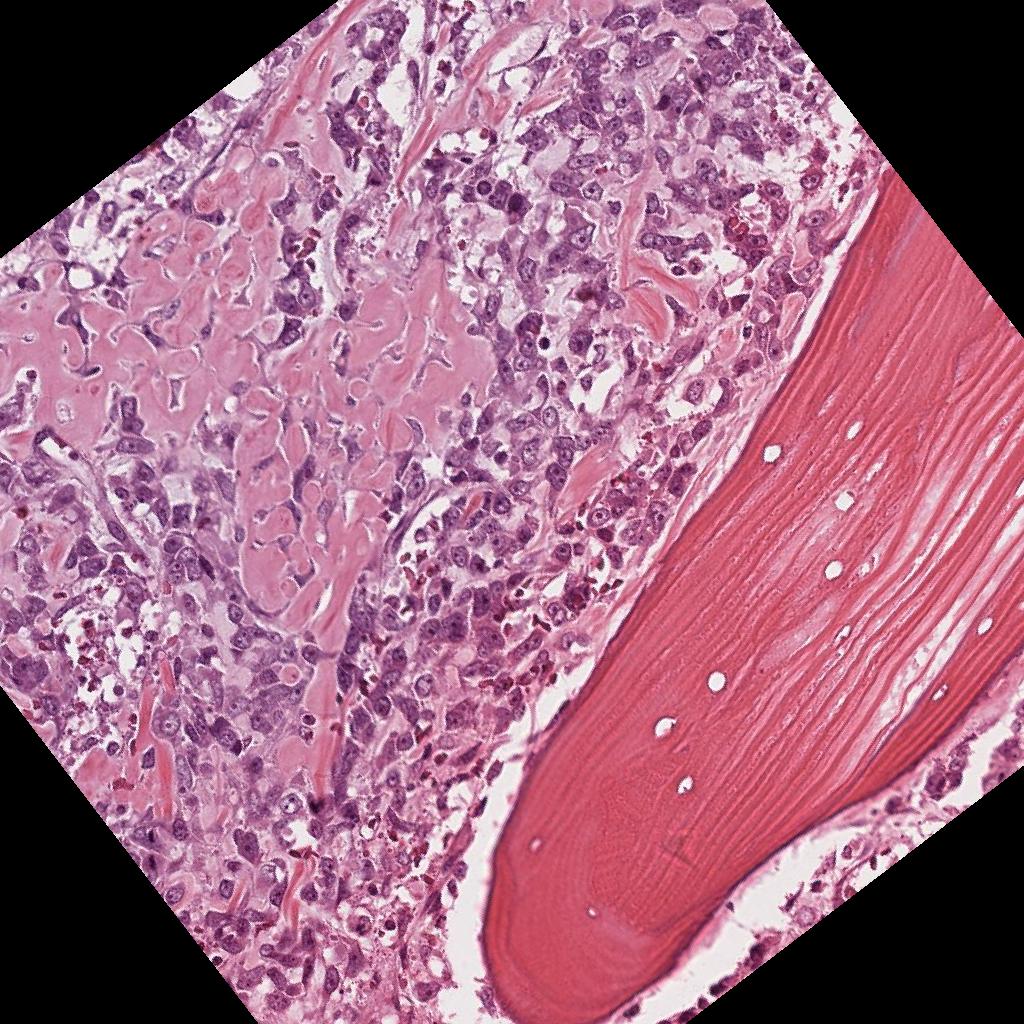
Label: Viable